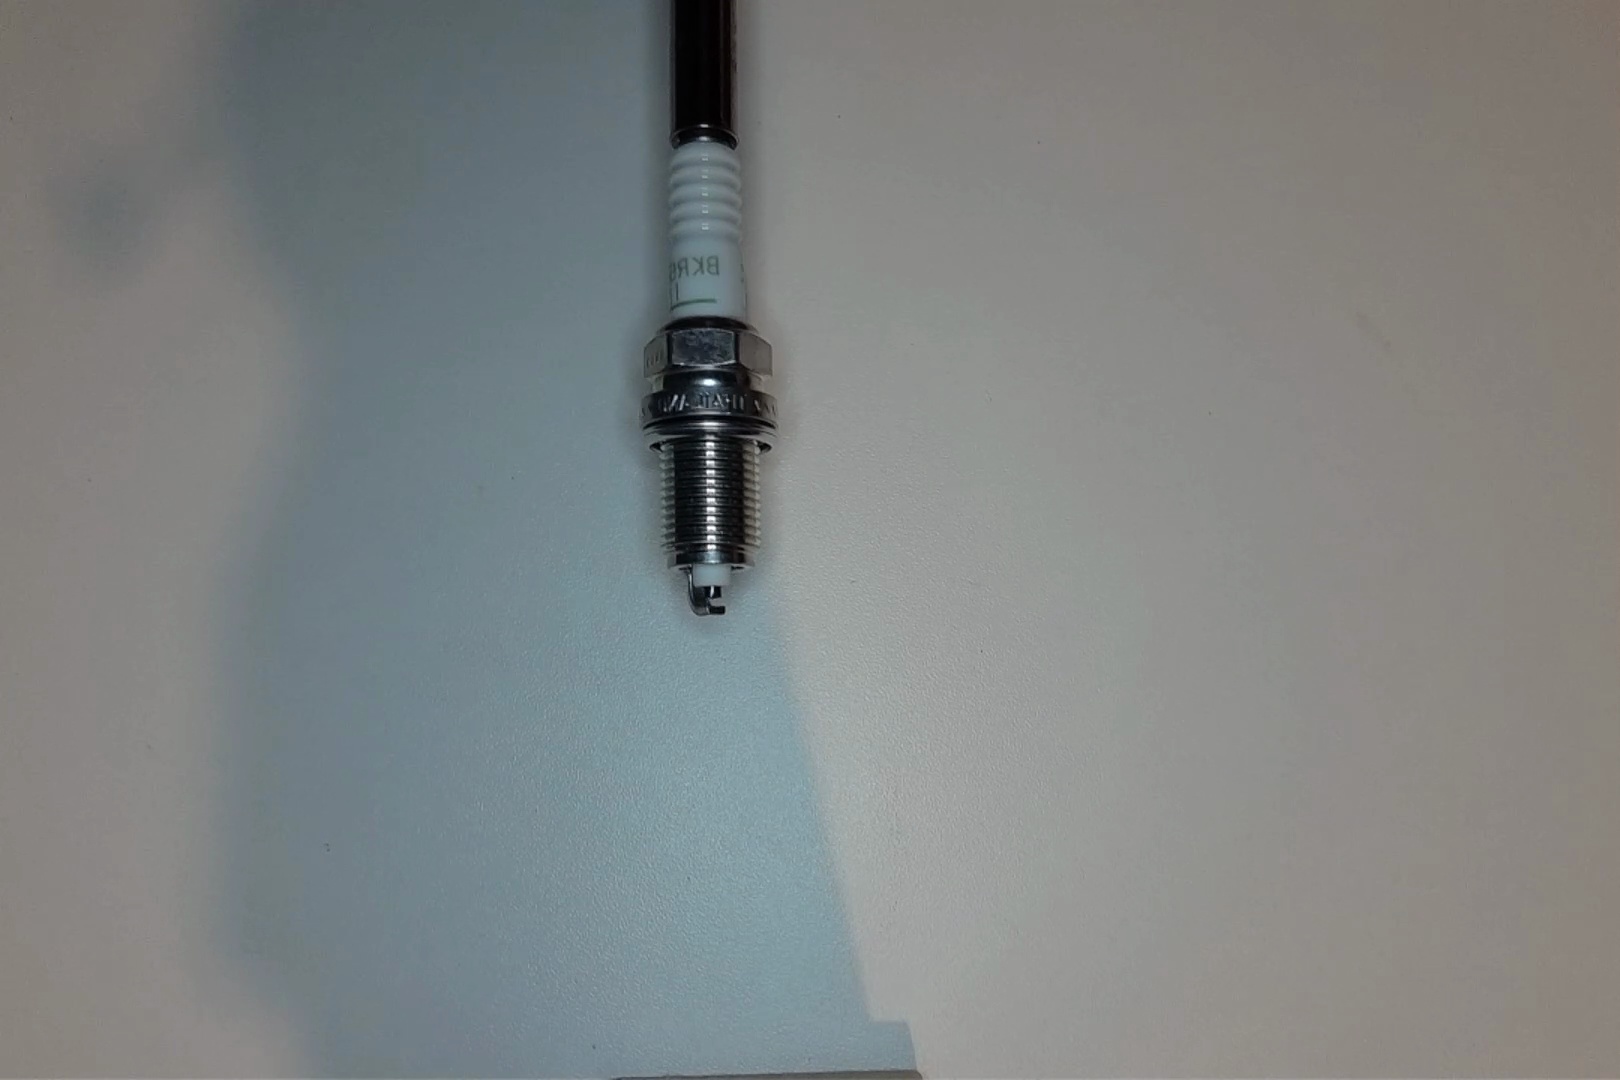
Label: normal